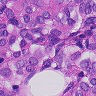
Metastatic tissue present: yes